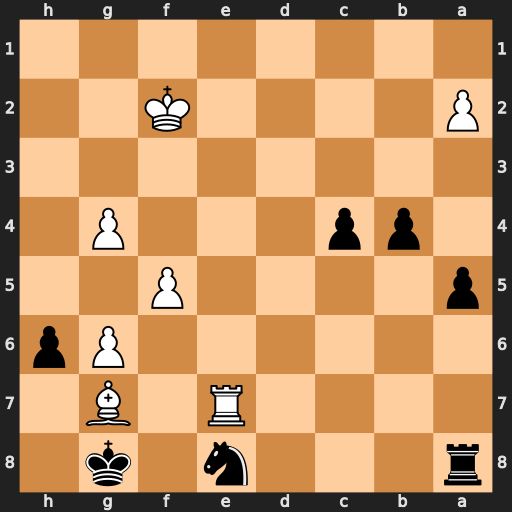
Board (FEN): r3n1k1/4R1B1/6Pp/p4P2/1pp3P1/8/P4K2/8
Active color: b
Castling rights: -
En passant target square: -
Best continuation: Nxg7 f6 Ne8 f7+ Kf8